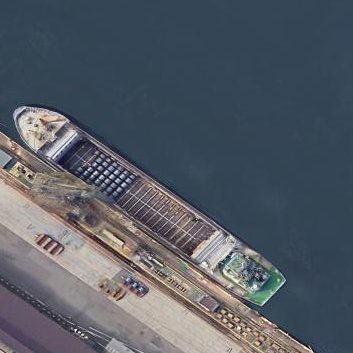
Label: Cargo_ship